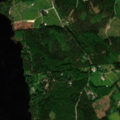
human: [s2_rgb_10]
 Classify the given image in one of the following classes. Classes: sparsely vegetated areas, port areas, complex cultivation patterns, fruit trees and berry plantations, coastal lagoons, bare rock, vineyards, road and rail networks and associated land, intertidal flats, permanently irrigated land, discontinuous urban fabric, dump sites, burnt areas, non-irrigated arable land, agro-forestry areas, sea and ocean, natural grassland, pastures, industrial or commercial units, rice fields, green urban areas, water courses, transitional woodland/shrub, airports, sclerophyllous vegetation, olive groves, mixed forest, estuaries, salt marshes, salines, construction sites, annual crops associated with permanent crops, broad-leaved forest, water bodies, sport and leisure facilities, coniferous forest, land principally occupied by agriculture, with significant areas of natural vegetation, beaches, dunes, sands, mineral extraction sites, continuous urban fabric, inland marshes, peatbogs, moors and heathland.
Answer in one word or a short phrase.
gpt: land principally occupied by agriculture, with significant areas of natural vegetation, broad-leaved forest, coniferous forest, mixed forest, water bodies